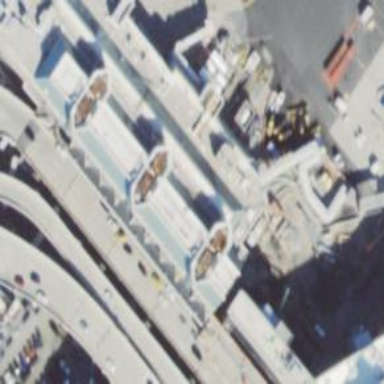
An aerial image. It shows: Terminal at the airport.